Question: I am trying to run Instruments in my iPod (iOS 5.0.1). The settings for the project are correct, I am running in debug mode, and have installed a developer profile. But whenever i run instruments, i get this error saying that "The service is invalid. Please check your setup and try again."

I have tried lots of things but it does not work. I have tried in Xcode 4.1, 4.2 and 4.3 but still no clue. Anybody has faced such an error?
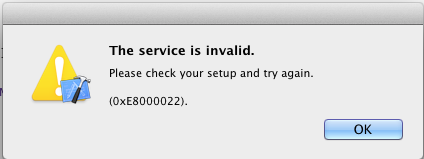
Answer: I got the issue. The issue is, that as of now, there seems to be a bug in instruments, it cannot run in devices running iOS 5.0.1. Might be because, they have not provided support for that yet.
I used a device running iOS 4.3, and instruments worked like a charm. Anyways, I had to do leak testing, and I was able to do that. Hope that helps anyone struggling with a similar issue!